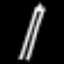
Label: pencil